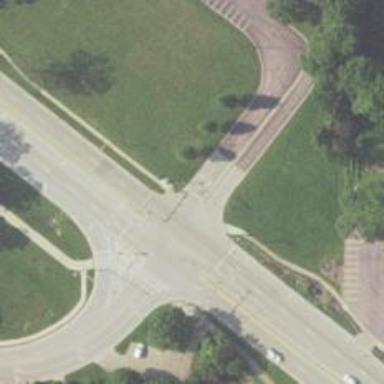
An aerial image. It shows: Solid stop line on the road.